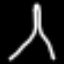
Label: The Eiffel Tower